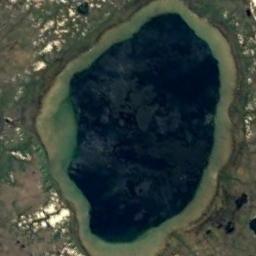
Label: lake